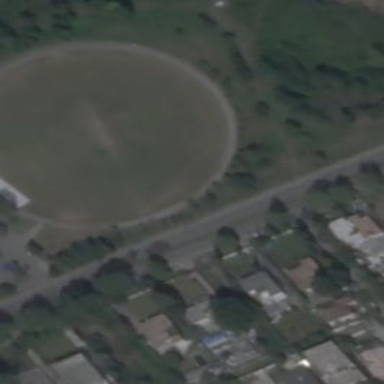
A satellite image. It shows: Cricket pitch used for leisure land.